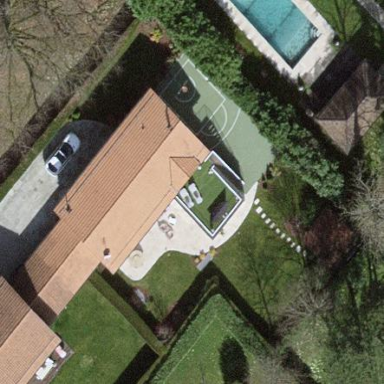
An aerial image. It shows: Garden that is leisure land.